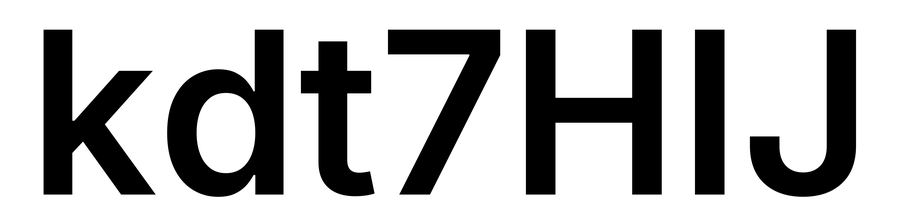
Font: Inter_SemiBold